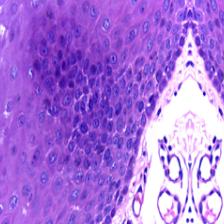
Diagnosis: Normal